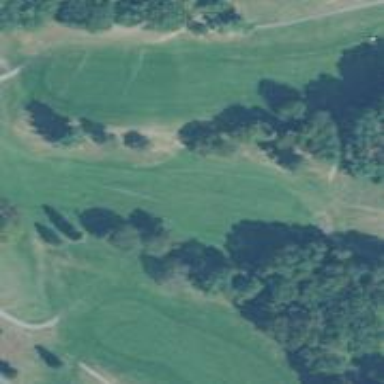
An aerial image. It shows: Golf pitch for leisure land.